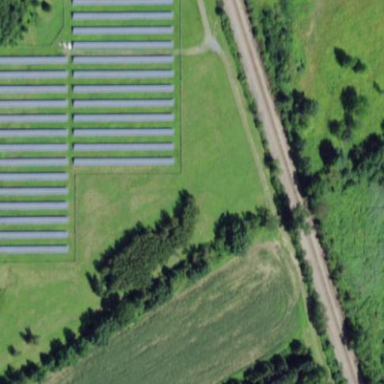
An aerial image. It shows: Solar power plant enclosed by fence. The plant generates electricity using photovoltaic technology.